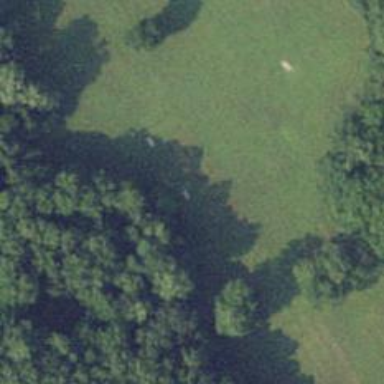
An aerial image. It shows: Disc golf tee.